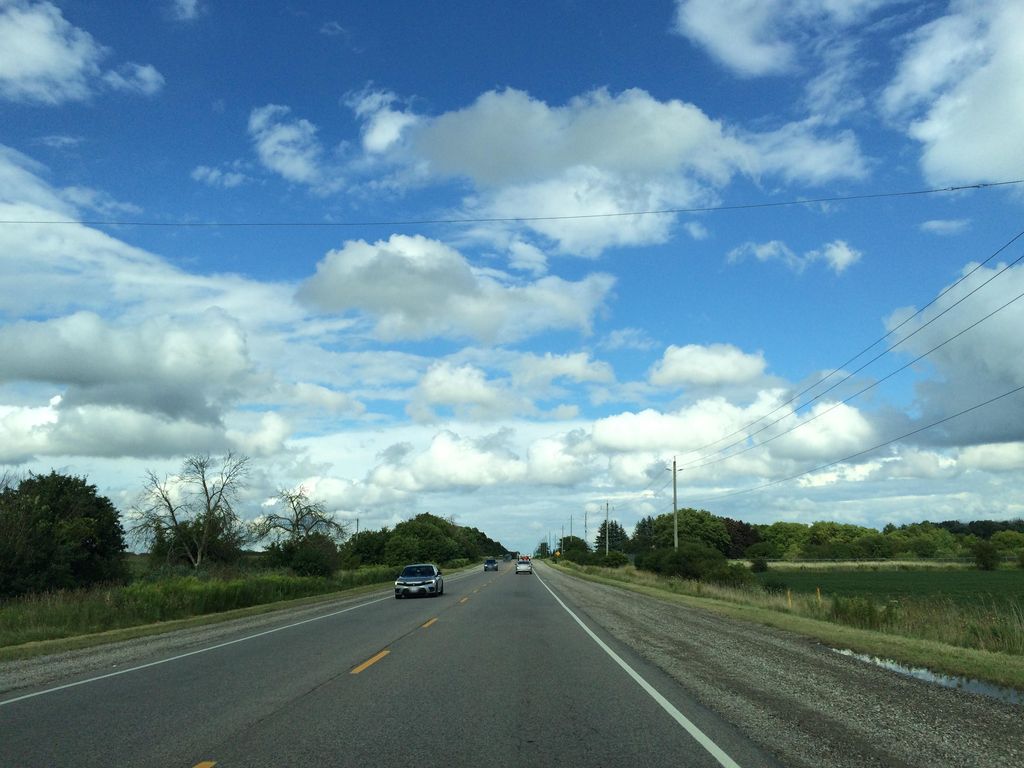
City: kitchener-waterloo